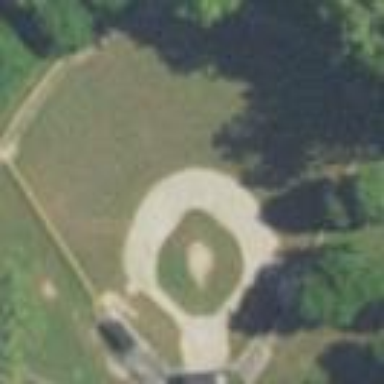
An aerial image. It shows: Baseball pitch for leisure and sports activities.